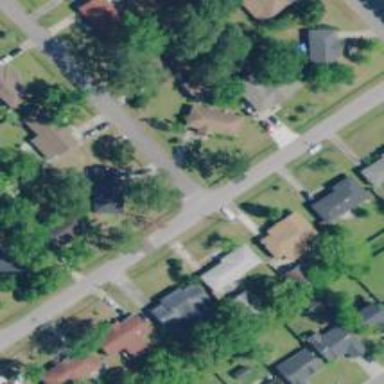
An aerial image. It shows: Residential road.